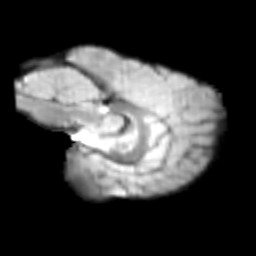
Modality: T2w
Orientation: sagittal
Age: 12
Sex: male
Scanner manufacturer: siemens
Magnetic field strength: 3 T
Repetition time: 3.8 s
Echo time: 0.07 s